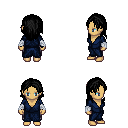
a pixel art fantasy rpg character, female body template, human, tanned skin, blue robe, metal pants, black long hairstyle, white cloth bandages, four views (front, back, left, right), 2x2 character sprite sheet, small pixel art, hard edges, no anti-aliasing